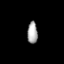
Tissue: lung
Cell type: Epithelial cells
Senescence score: 0.1986
Nuclear area (px): 218
Mean DAPI intensity: 168.601